Question: I'm using the display setting "table" to create a ul navbar with li containing evenly sized buttons. I set a box shadow on the ul to avoid 1px gaps in the shadow between buttons. Unfortunately it appears that the buttons are rendering 2px smaller than their containing li elements. This results in a gap between the shadow and the button.

Any ideas on how to resolve? Previously, I had been using display:inline but I ran into the same issue. Thanks!
<URL>
CSS:
'''
#navbar ul {
top: 1%;
height: 98%;
width: 98%;
margin: 0 2% 0 2%;
padding: 0;
list-style: none;
box-shadow: 0 4px 2px -2px #888888;
border-radius: 20px;
display: table;
table-layout: fixed;
}
#navbar li {
height: 100%
width: 100%
display: table-cell;
padding: 0;
margin: 0;
}
#navbar button {
height: 100%;
width: 100%;
margin:0;
padding: 0;
border-top:1px solid #696969;
border-bottom:1px solid #696969;
border-right:1px solid #696969;
border-left: 0px;
}
'''
Pretty HTML: (actual HTML has no spacing to avoid 1px gaps)
'''
<ul>
<li>
<button>
</button>
</li>
<li>
<button>
</button>
</li>
</ul>
'''
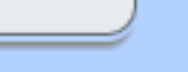
Answer: This seems to fix it:
'''
#navbar button {
margin: 2px 0 0;
}
'''
<URL>